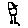
Label: bird